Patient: sex M, age 58
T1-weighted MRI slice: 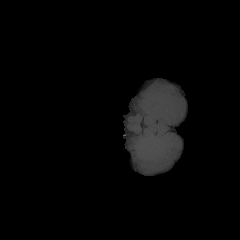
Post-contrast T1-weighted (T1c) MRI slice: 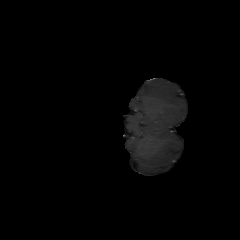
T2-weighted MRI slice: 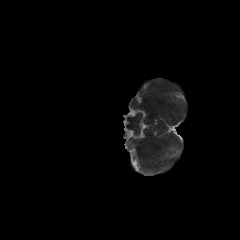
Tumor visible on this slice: no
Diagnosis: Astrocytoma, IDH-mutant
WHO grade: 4